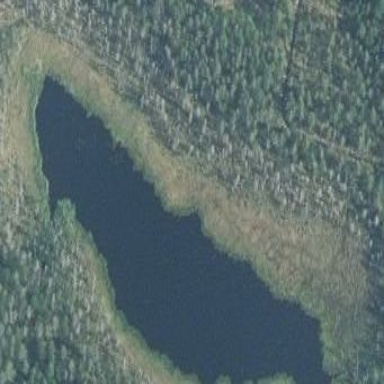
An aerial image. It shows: Wetland area.